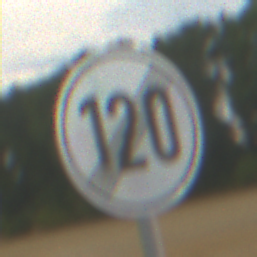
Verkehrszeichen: EndeGeschwindigkeit120
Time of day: SunriseSunset
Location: Outdoor (RoadRail)
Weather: PartlyCloudy
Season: NotSpecified
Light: Natural